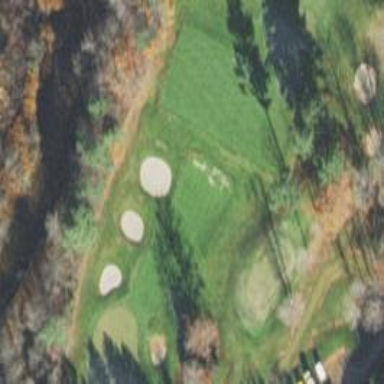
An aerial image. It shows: Driving range for golf on grass.